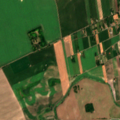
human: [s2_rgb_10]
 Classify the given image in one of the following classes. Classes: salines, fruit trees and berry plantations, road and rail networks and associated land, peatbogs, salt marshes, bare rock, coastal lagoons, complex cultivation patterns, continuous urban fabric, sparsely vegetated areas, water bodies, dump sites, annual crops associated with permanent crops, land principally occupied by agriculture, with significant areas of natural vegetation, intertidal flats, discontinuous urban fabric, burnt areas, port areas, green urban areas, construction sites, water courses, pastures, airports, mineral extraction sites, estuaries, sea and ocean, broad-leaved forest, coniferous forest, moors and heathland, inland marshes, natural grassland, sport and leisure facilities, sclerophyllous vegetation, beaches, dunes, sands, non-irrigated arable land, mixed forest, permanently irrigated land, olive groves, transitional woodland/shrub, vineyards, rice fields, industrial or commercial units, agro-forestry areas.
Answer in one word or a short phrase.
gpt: discontinuous urban fabric, non-irrigated arable land, pastures